Question: I want to add on my system another design/model of 'JTable'. It is a simple design but for me (as a novice) I have difficulties setting this kind of table. I want the table to be look like this:

Is it possible to design a table like this in Java? Please share you have any idea.
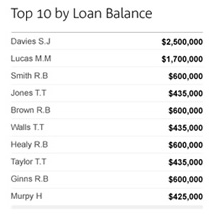
Answer: There's lot of different ways you could achieve this result...

Here, I've replaced the header with my own implementation, set the default cell renderer for type 'Double' to my own 'TableCellRenderer' and adjust some of the inbuilt properties of the table.
'''
public class FancyTable {
public static void main(String[] args) {
new FancyTable();
}
public FancyTable() {
EventQueue.invokeLater(new Runnable() {
@Override
public void run() {
try {
UIManager.setLookAndFeel(UIManager.getSystemLookAndFeelClassName());
} catch (ClassNotFoundException | InstantiationException | IllegalAccessException | UnsupportedLookAndFeelException ex) {
}
JTable table = new JTable(new LoanModel());
table.setTableHeader(new SingleColumnTableHeader());
table.setFillsViewportHeight(true);
table.setShowHorizontalLines(true);
table.setShowVerticalLines(false);
table.setGridColor(Color.LIGHT_GRAY);
table.setDefaultRenderer(Double.class, new CurrencyRenderer());
JScrollPane scrollPane = new JScrollPane(table);
JFrame frame = new JFrame("Test");
frame.setDefaultCloseOperation(JFrame.EXIT_ON_CLOSE);
frame.setLayout(new BorderLayout());
frame.add(scrollPane);
frame.pack();
frame.setLocationRelativeTo(null);
frame.setVisible(true);
}
});
}
public class LoanModel extends AbstractTableModel {
private List<Loan> loans;
public LoanModel() {
loans = new ArrayList<Loan>(25);
loans.add(new Loan("Davies S.J", <PHONE>));
loans.add(new Loan("Lucas M.M", <PHONE>));
loans.add(new Loan("Smith R.B", 600000));
loans.add(new Loan("Jones T.T", 435000));
loans.add(new Loan("Brown R.B", 600000));
loans.add(new Loan("Walls T.T", 435000));
loans.add(new Loan("Healy R.B", 600000));
loans.add(new Loan("Taylor T.T", 435000));
loans.add(new Loan("Ginns R.B", 600000));
loans.add(new Loan("Murphy H", 435000));
}
@Override
public int getRowCount() {
return loans.size();
}
@Override
public int getColumnCount() {
return 2;
}
@Override
public Class<?> getColumnClass(int columnIndex) {
Class clazz = String.class;
switch (columnIndex) {
case 1:
clazz = Double.class;
break;
}
return clazz;
}
@Override
public Object getValueAt(int rowIndex, int columnIndex) {
Object value = null;
Loan loan = loans.get(rowIndex);
switch (columnIndex) {
case 0:
value = loan.getName();
break;
case 1:
value= loan.getAmount();
break;
}
return value;
}
}
public class Loan {
private String name;
private double amount;
public Loan(String name, double amount) {
this.name = name;
this.amount = amount;
}
public String getName() {
return name;
}
public double getAmount() {
return amount;
}
}
public class CurrencyRenderer extends DefaultTableCellRenderer {
private Font boldFont;
public CurrencyRenderer() {
setHorizontalAlignment(JLabel.RIGHT);
boldFont = getFont().deriveFont(Font.BOLD);
}
@Override
public Component getTableCellRendererComponent(JTable table, Object value, boolean isSelected, boolean hasFocus, int row, int column) {
if (value instanceof Double) {
value = NumberFormat.getCurrencyInstance().format(value);
}
super.getTableCellRendererComponent(table, value, isSelected, hasFocus, row, column);
setFont(boldFont);
return this;
}
}
public class SingleColumnTableHeader extends JTableHeader {
private JLabel renderer;
public SingleColumnTableHeader() {
setBackground(Color.WHITE);
renderer = new JLabel("Top Ten Loan Balances");
renderer.setBorder(new EmptyBorder(4, 0, 4, 0));
}
@Override
public Dimension getPreferredSize() {
return renderer.getPreferredSize();
}
@Override
protected void paintComponent(Graphics g) {
super.paintComponent(g);
Graphics2D g2d = (Graphics2D) g.create();
FontMetrics fm = g2d.getFontMetrics();
Insets insets = getInsets();
int width = getWidth() - (insets.left + insets.right);
int height = getHeight() - (insets.top + insets.bottom);
renderer.setBounds(insets.left, insets.top, width, height);
renderer.paint(g2d);
g2d.setColor(Color.LIGHT_GRAY);
g2d.setStroke(new BasicStroke(2f, BasicStroke.CAP_ROUND, BasicStroke.JOIN_ROUND));
g2d.drawLine(insets.left, insets.top + height - 1, insets.left + width, insets.top + height - 1);
g2d.dispose();
}
}
}
'''
You just as easily create your own custom 'JTable' and override 'configureEnclosingScrollPane' to set your own component for the table header, but, personally, I think that's over kill.
Being able to supply my own renderers is a far more flexible approach and promotes re-use of the component elements, with out producing tightly couple code...
You might find it handy to read through <URL>
It occurred to me, after something Guillaume said, you could simply set the 'JTable's header to 'null'. Then, once you've added the table to the scroll pane, you could simply user <URL> to set the header to something like a 'JLabel'.
It would easier the having to implement you own 'JTableHeader'